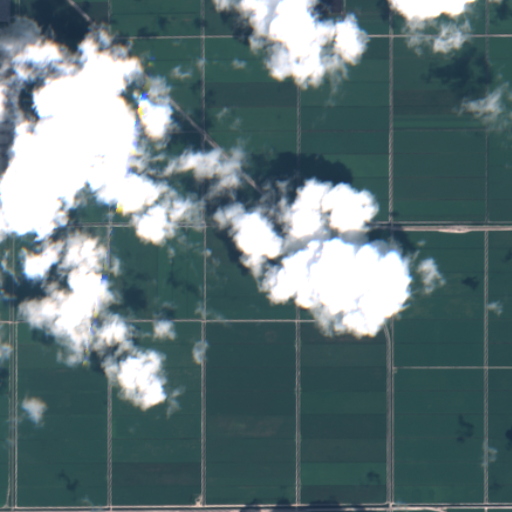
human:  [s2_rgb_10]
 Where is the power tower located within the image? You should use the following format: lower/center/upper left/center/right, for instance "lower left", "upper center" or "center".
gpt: The power tower is located in the lower left of the image.
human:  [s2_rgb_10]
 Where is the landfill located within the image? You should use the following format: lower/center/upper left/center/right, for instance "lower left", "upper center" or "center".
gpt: There is no landfill in the image.